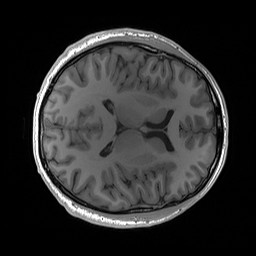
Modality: T1w
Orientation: axial
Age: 27
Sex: male